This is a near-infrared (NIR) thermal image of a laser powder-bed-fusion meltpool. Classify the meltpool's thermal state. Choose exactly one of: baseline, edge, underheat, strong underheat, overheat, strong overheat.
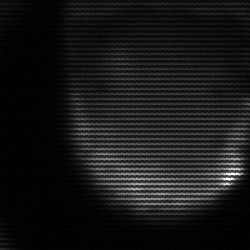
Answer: edge